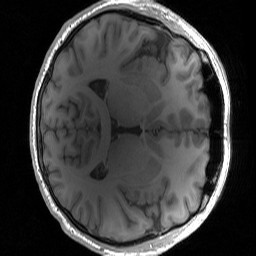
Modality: T1w
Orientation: axial
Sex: male
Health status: ill
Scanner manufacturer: siemens
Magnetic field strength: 3 T
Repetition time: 1.57 s
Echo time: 0.00275 s